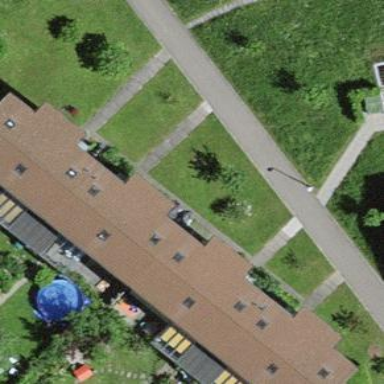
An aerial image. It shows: Terrace building.